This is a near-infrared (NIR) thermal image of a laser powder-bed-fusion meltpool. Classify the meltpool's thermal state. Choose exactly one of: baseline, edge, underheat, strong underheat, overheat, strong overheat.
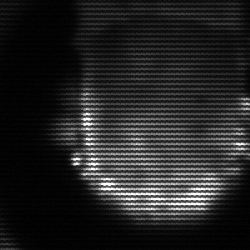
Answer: baseline